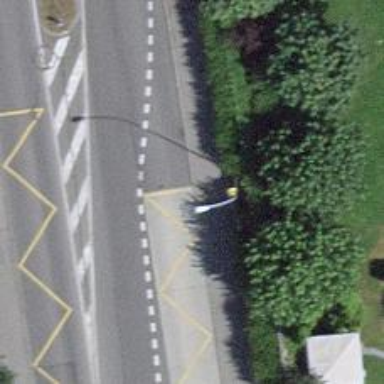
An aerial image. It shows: Asphalt platform for public transport.